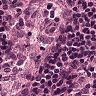
Metastatic tissue present: no